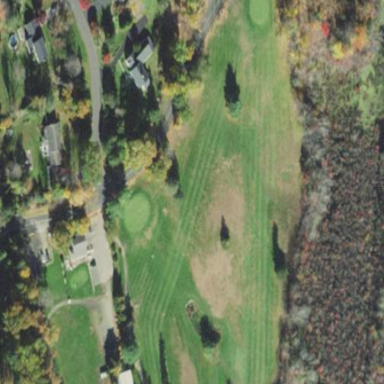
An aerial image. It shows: Scenic golf fairway.